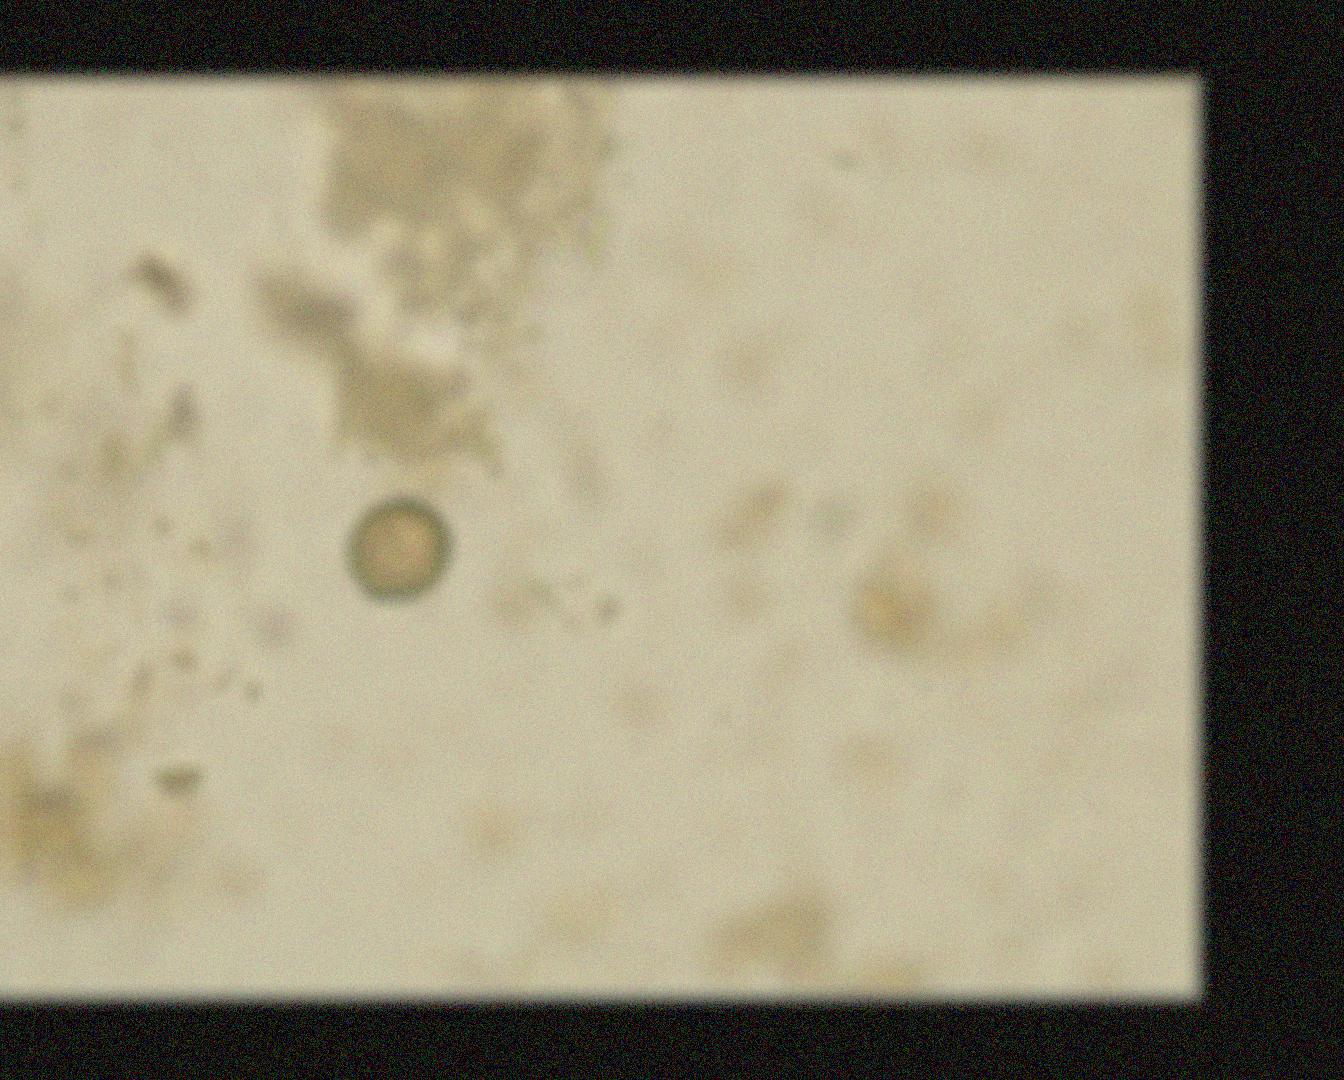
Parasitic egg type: Taenia spp. egg